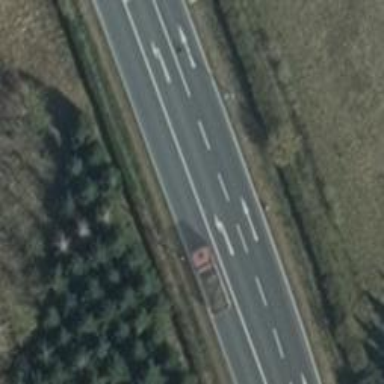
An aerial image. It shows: Primary highway.